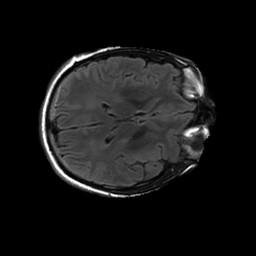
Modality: FLAIR
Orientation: axial
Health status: ill
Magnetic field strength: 3 T